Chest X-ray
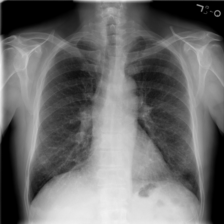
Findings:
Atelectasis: negative
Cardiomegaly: negative
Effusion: negative
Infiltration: negative
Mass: negative
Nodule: negative
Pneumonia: negative
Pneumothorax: negative
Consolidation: negative
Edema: negative
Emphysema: negative
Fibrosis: negative
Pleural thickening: negative
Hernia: negative